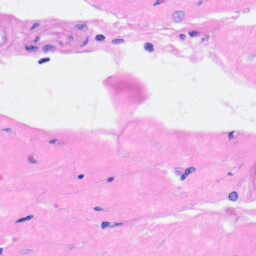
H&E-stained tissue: Heart